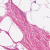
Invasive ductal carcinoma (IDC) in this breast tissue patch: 0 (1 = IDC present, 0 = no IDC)